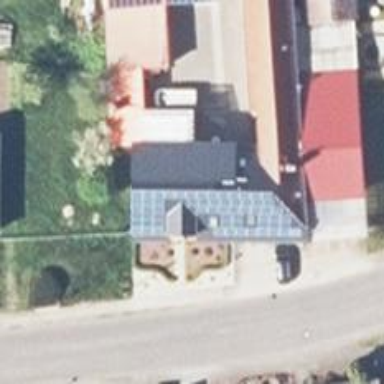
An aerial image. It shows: Small solar photovoltaic panel generator is producing electricity.